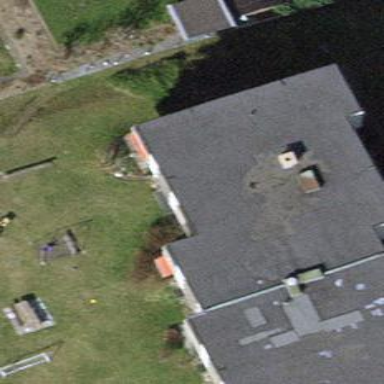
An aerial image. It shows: Gabled roof on building that houses apartments.